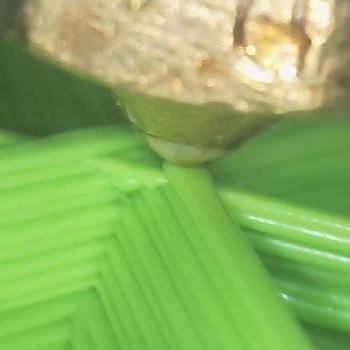
Flow rate: 158%